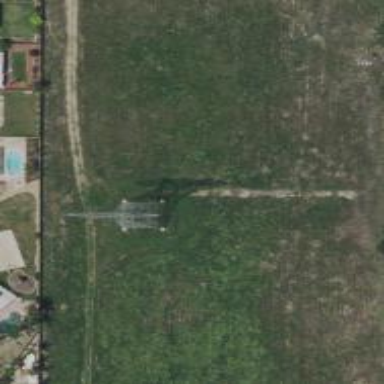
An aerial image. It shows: Power tower.